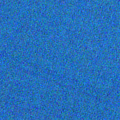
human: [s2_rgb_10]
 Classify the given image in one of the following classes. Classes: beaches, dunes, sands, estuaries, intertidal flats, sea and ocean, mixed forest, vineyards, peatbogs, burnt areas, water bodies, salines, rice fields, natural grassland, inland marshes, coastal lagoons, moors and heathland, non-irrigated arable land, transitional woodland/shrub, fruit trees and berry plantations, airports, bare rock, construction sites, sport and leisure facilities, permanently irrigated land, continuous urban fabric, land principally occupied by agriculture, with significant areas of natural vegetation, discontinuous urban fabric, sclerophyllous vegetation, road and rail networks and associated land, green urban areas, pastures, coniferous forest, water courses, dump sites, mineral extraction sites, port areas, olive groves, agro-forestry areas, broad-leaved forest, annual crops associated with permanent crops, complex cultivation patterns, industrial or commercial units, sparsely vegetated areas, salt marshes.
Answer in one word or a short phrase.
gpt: sea and ocean